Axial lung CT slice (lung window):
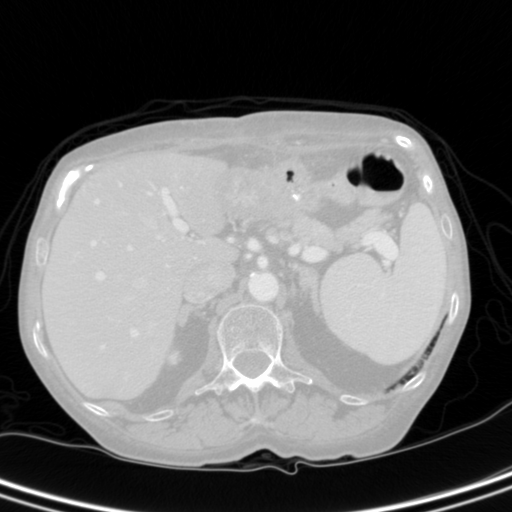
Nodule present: no